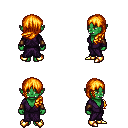
a pixel art fantasy rpg character, female body template, orc, green skin, purple robe, magenta pants, light blonde left-swept hairstyle, leather bracers, gold boots, four views (front, back, left, right), 2x2 character sprite sheet, small pixel art, hard edges, no anti-aliasing